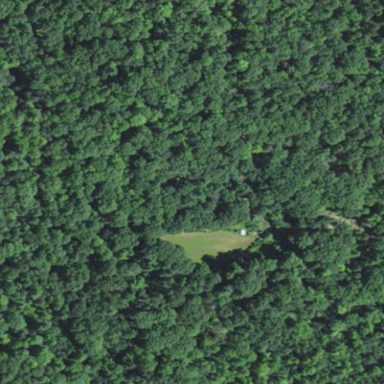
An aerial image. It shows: Serene woodland landscape.